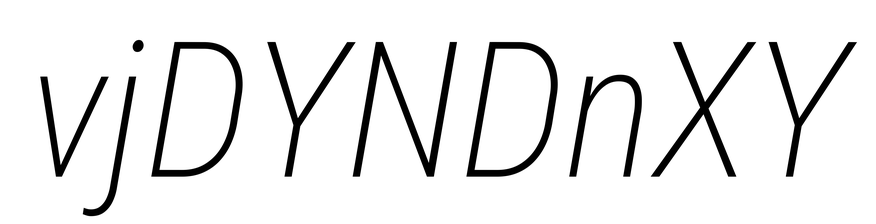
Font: Roboto-Italic_Condensed_ExtraLight_Italic